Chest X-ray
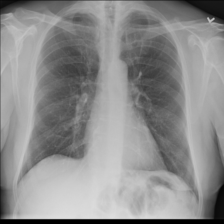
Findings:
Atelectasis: negative
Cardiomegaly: negative
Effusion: negative
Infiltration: negative
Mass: negative
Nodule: negative
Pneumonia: negative
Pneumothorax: negative
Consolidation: negative
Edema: negative
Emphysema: negative
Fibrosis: negative
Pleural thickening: negative
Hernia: negative